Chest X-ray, AP view. Patient: 58 years old, sex M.
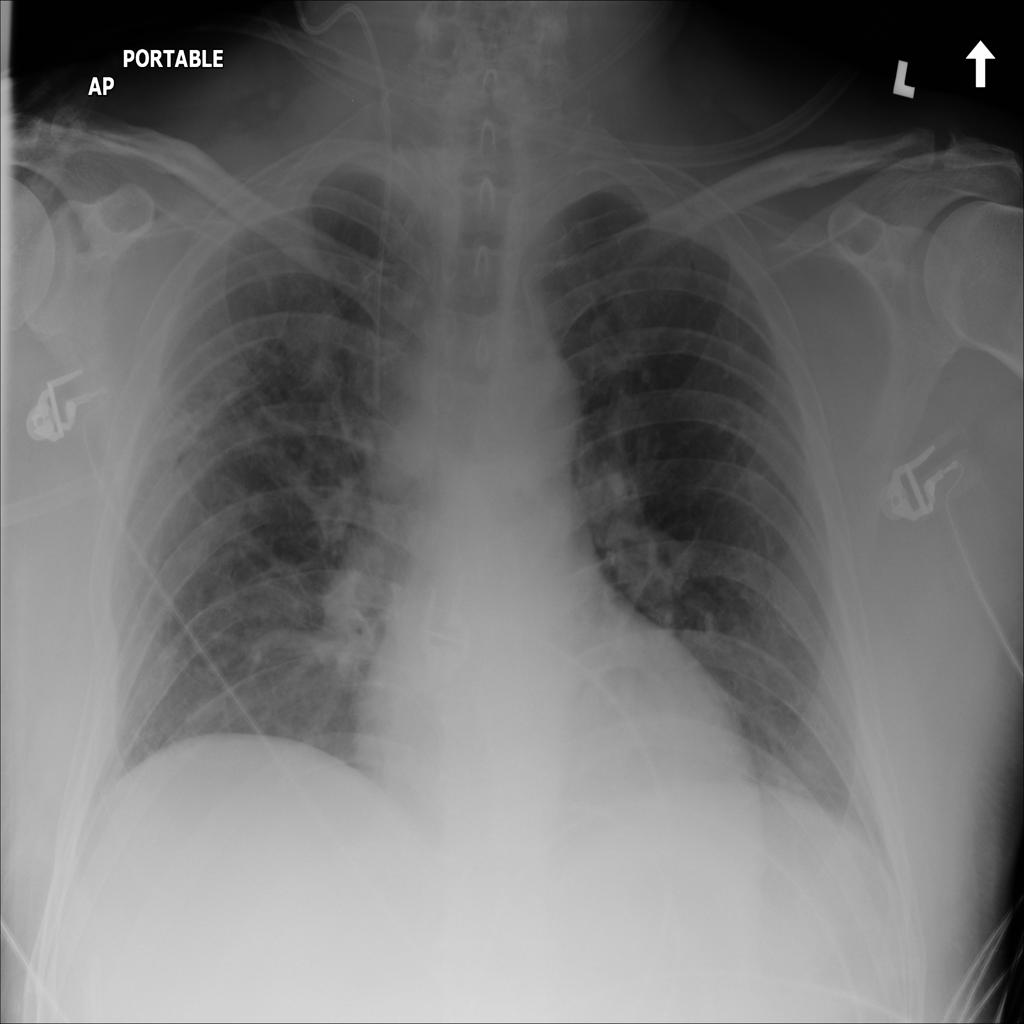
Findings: No Finding